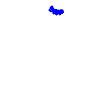
Particle: electron